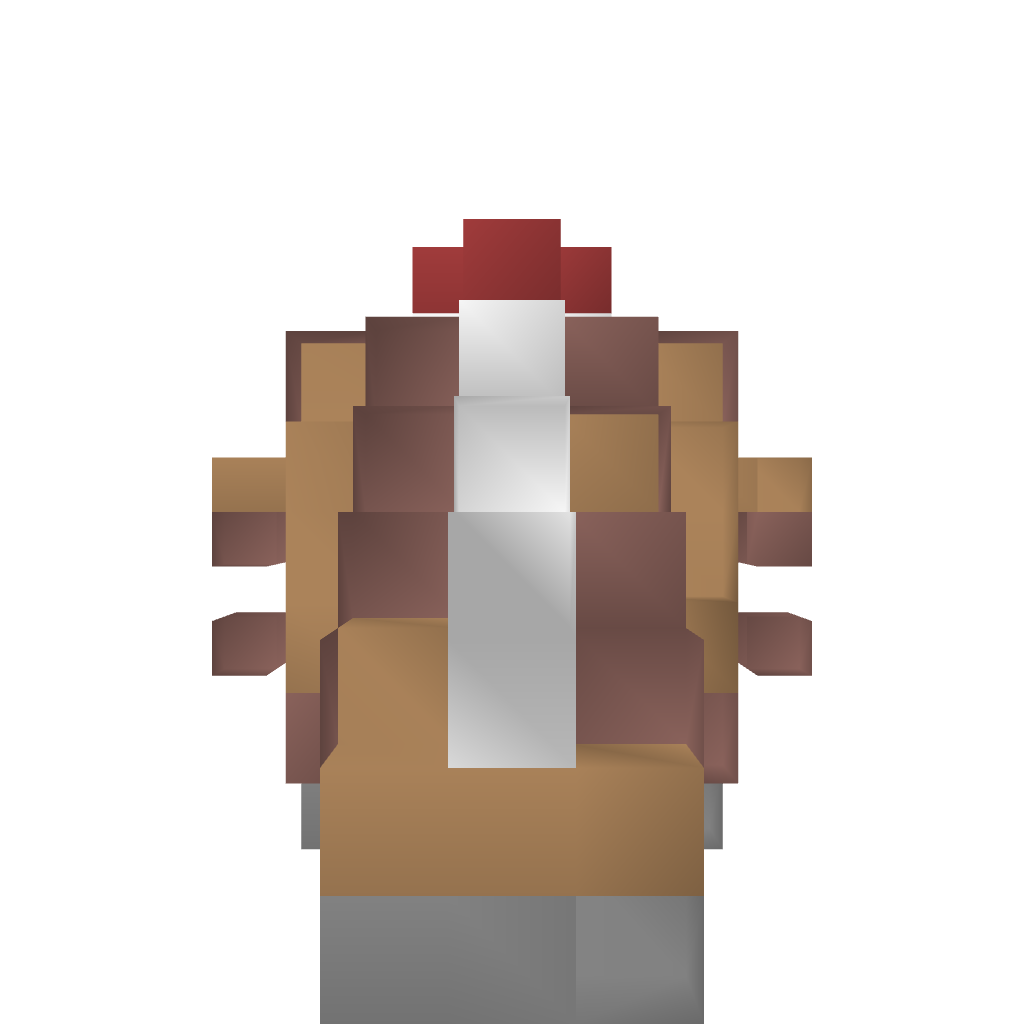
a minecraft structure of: Clone Gunship bad low quality